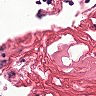
Metastatic tissue present: no